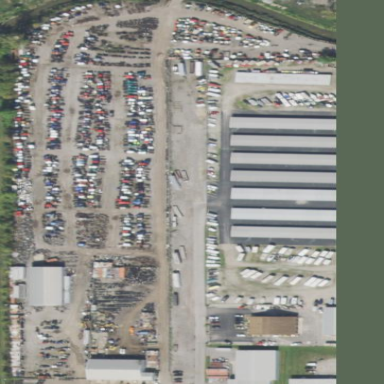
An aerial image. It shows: Scrap yard situated in industrial area.